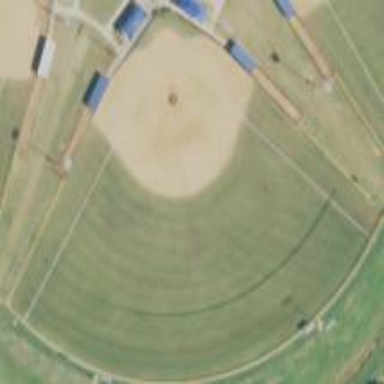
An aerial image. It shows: Baseball pitch with outfield fence and safety net.